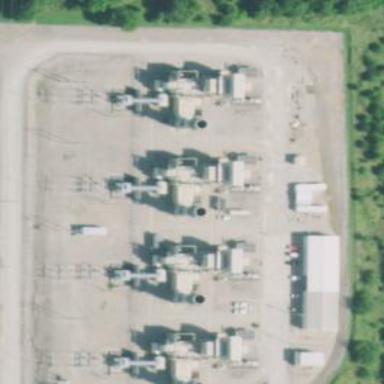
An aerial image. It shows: Gas turbine generator.